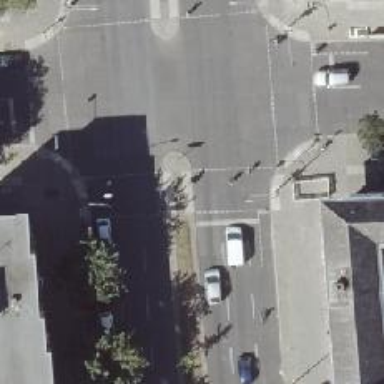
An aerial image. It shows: Footway that serves as traffic island.